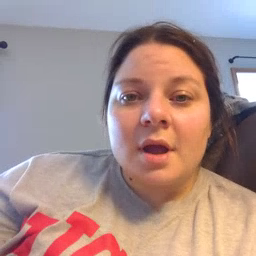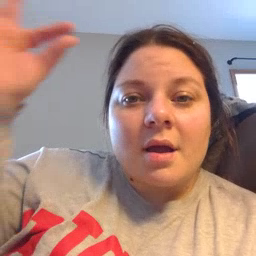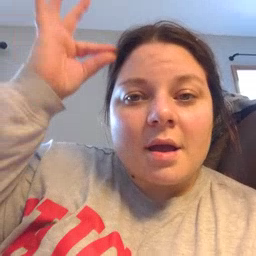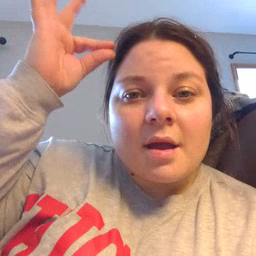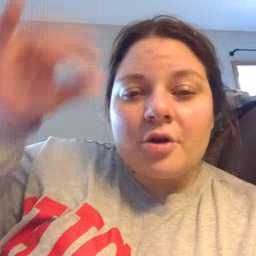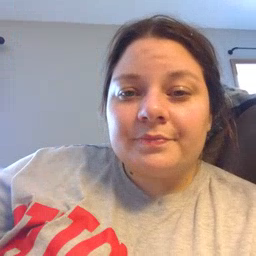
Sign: hair